Question: I want to get the count of the documents in remote mongodb database. For that I am using custom query url. The url only returns an integer instead of a JSON packet. I am using Volley in android to make this query. The following code gives Error: 'E/Error: com.android.volley.ParseError: org.json.JSONException: Value 2 of type java.lang.Integer cannot be converted to JSONObject'
'''
JsonObjectRequest request = new JsonObjectRequest(url, null, new Response.Listener<JSONObject>() {
@Override
public void onResponse(JSONObject jsonObject) {
Log.d("onResponse", jsonObject.toString());
}
}, new Response.ErrorListener() {
@Override
public void onErrorResponse(VolleyError volleyError) {
Log.e("Error",volleyError.toString() );
}
});
'''
The request made using the url in a browser gives the following result.

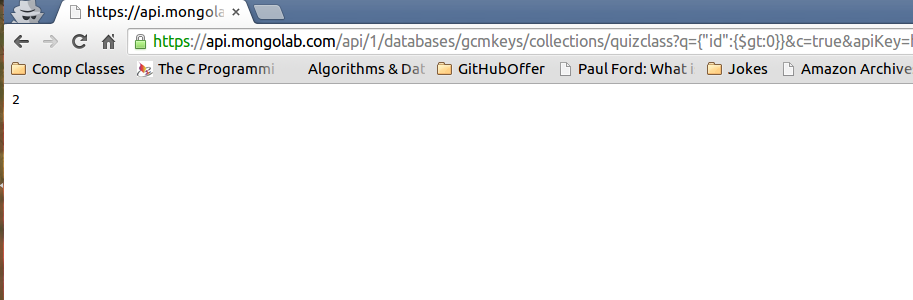
Answer: It's not a JSON Request Use String request so it will return the response as a 2.